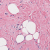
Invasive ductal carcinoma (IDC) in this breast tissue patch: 0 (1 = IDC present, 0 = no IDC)